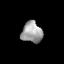
Tissue: lung
Cell type: Epithelial cells
Senescence score: 0.1688
Nuclear area (px): 424
Mean DAPI intensity: 159.958